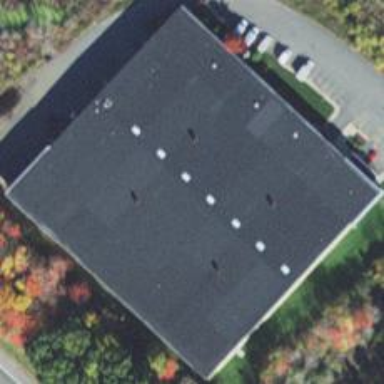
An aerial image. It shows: Self-storage building.